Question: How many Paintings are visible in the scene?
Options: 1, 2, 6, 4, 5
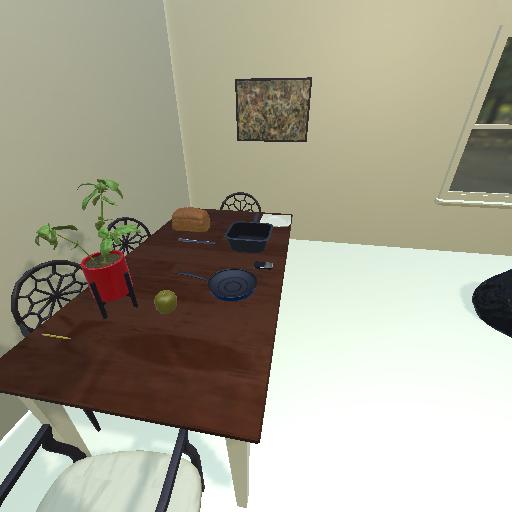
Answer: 1